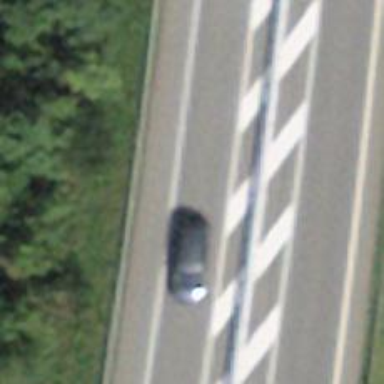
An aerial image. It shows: Asphalt motorway of trunk classification.